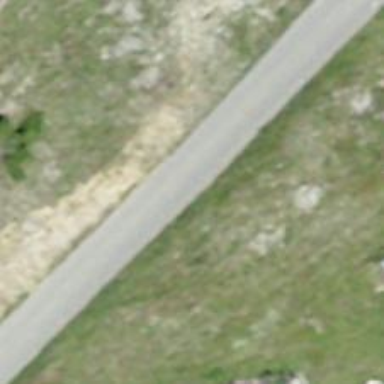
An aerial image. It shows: Unclassified road with asphalt surface.